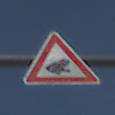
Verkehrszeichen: AmphibienwanderungLinks
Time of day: MorningAfternoon
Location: Outdoor (Nature)
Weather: PartlyCloudy
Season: NotSpecified
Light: Natural